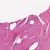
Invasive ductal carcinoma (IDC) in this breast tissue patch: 0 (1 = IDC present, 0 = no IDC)